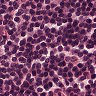
Metastatic tissue present: no